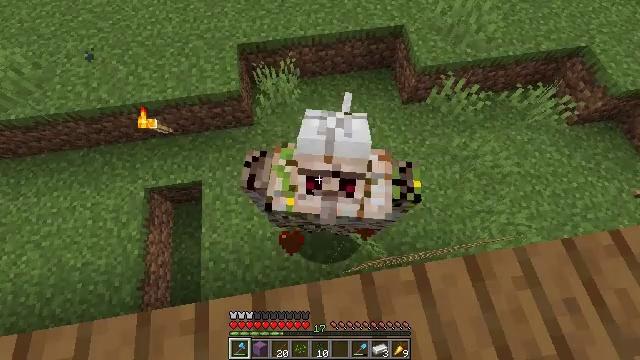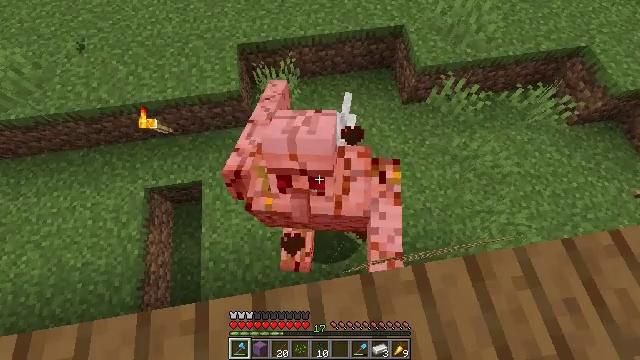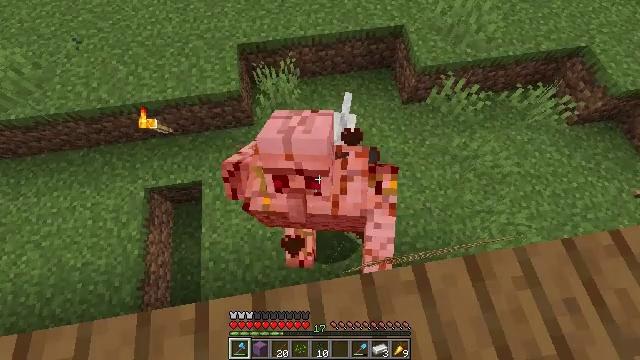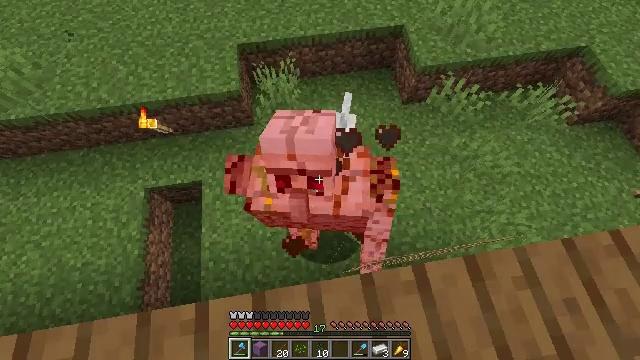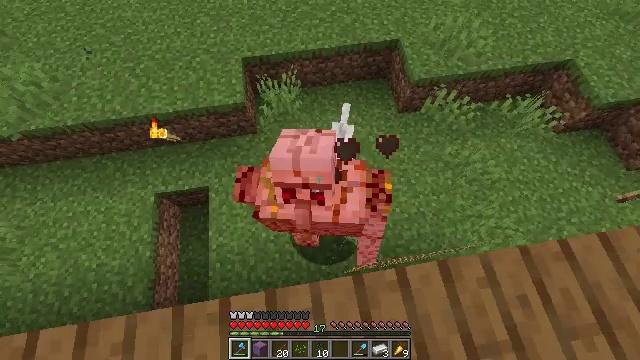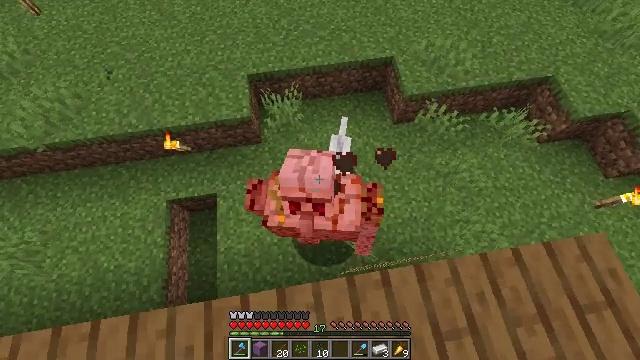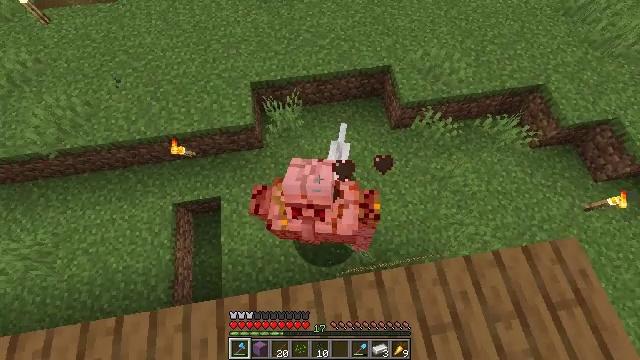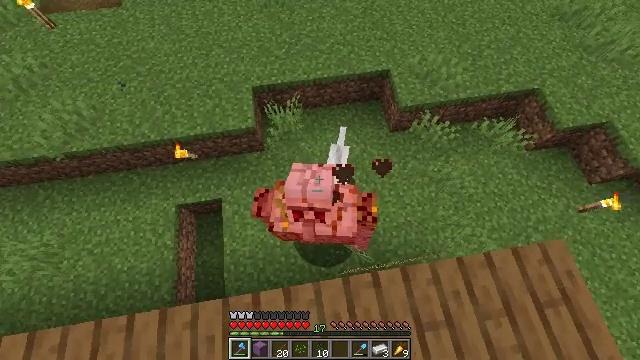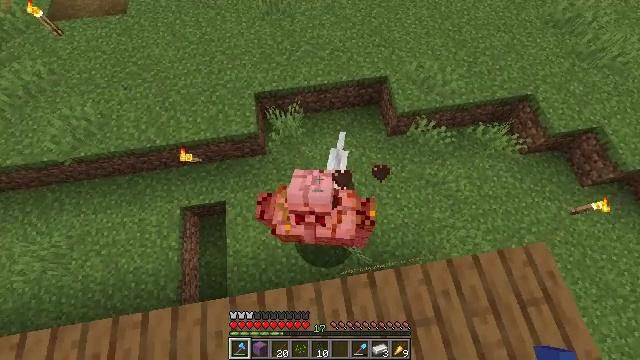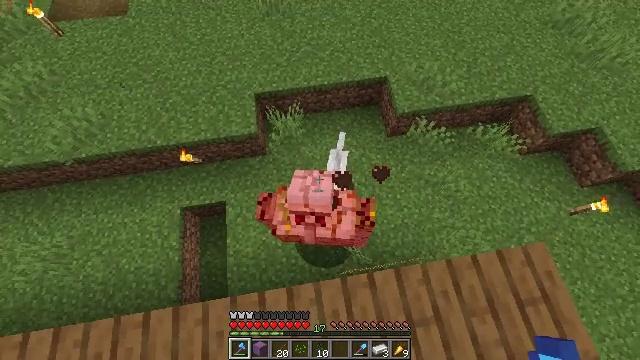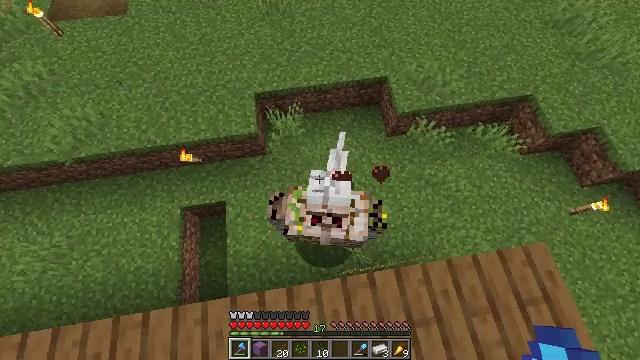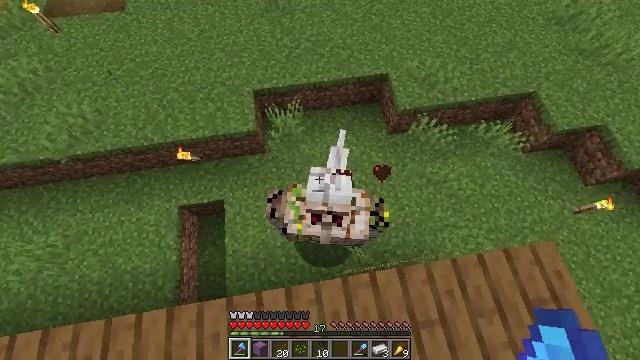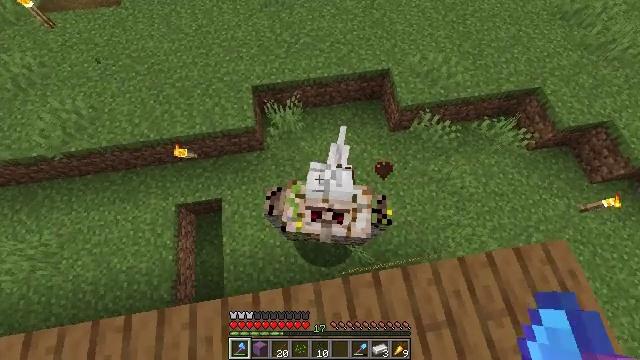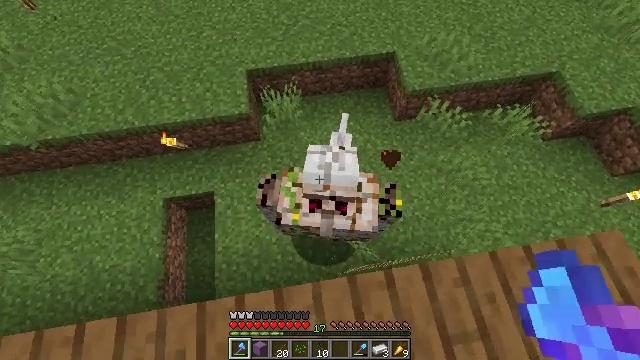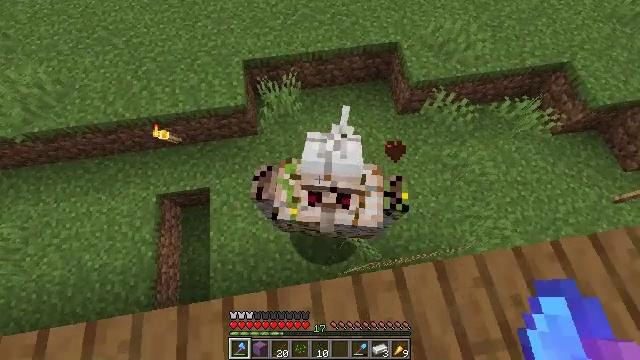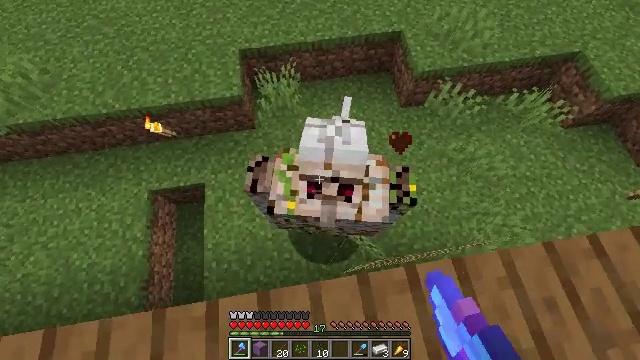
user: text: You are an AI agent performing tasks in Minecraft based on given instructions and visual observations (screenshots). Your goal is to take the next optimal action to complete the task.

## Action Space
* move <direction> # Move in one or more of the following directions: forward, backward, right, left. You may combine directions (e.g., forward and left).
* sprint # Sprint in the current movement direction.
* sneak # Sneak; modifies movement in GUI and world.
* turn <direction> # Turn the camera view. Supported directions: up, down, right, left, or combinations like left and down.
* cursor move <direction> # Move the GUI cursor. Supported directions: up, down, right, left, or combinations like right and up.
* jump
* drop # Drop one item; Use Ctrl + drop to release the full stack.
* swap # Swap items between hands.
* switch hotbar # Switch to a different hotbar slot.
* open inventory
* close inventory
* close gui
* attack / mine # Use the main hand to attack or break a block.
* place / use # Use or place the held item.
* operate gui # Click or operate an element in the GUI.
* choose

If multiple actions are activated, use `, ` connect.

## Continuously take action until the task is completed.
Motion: motion action
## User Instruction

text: Combat the iron golem.
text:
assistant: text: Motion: sneak
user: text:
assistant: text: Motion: sneak
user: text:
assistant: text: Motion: sneak
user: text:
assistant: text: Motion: sneak, jump
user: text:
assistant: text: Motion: sneak, jump
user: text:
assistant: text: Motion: sneak, jump
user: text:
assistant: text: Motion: sneak, jump
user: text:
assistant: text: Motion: sneak
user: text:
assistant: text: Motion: sneak
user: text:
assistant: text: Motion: sneak
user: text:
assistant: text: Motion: sneak
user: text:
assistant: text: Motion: sneak
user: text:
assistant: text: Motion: sneak
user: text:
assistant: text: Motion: sneak, attack / mine
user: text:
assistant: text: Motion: sneak, attack / mine
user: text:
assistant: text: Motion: sneak, attack / mine
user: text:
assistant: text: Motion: sneak, attack / mine
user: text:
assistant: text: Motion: sneak
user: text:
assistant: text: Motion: sneak